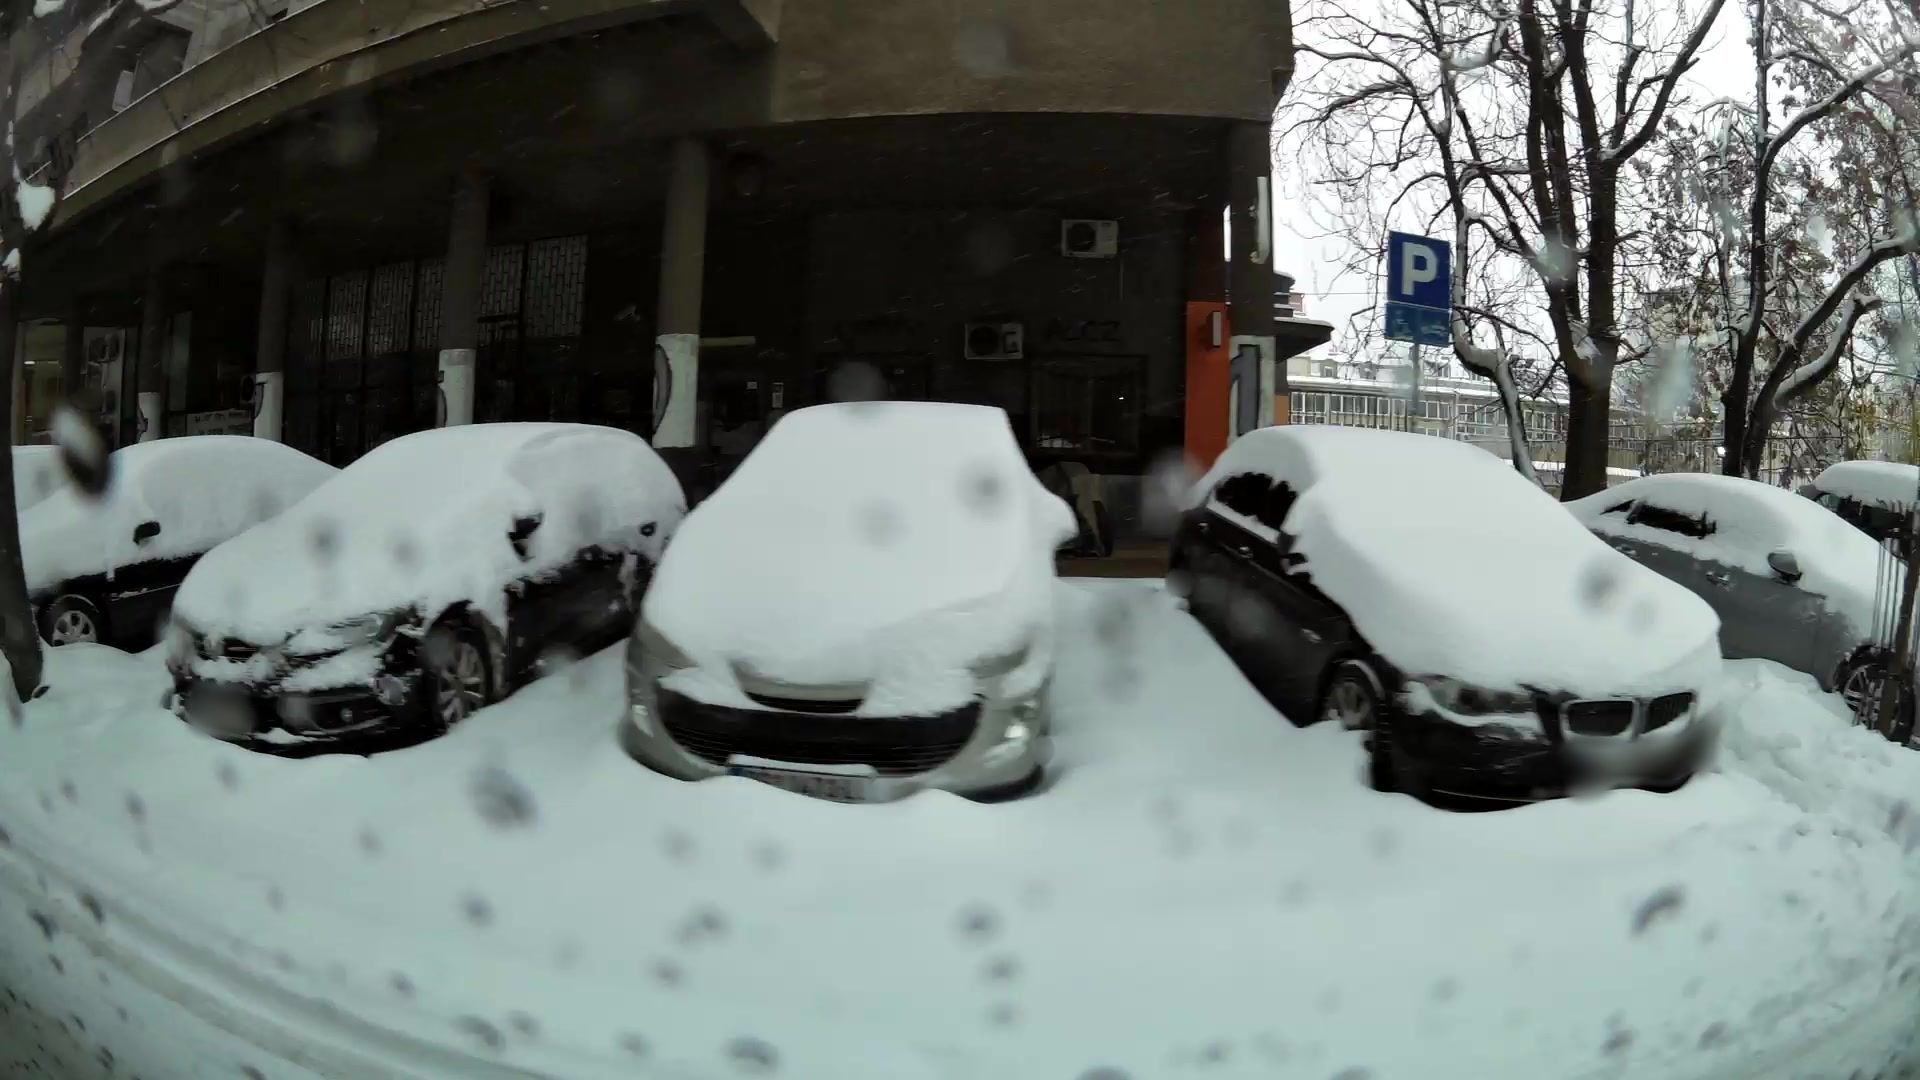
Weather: snowy
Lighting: day
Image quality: slightly poor
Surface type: driving surface
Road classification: residential
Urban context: urban centre
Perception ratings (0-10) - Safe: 3.99, Lively: 3.16, Beautiful: 5.12, Boring: 4.19, Depressing: 2.47, Wealthy: 7.43